高三 · 度量几何学
如图, 锐角 $\triangle \mathrm{ABC}$ 的高 $\mathrm{CD}$ 和 $\mathrm{BE}$ 相交于点 $\mathrm{O}$, 图中与 $\triangle \mathrm{ODB}$ 相似的三角形有 ( )

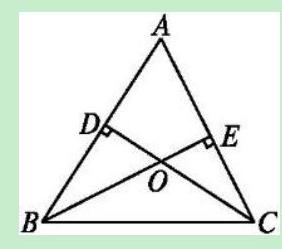
A. 4 个
B. 3 个
C. 2 个
D. 1 个
答案: B
解析: 解答：与 $\triangle \mathrm{ODB}$ 相似的三角形有 $\triangle \mathrm{AEB}, \triangle \mathrm{OEC}, \triangle \mathrm{ADC}$, 共有 3 个.

分析: 本题主要考查了相似三角形的判定及性质, 解决问题的关键是根据相似三角形的判断与性质分析即可